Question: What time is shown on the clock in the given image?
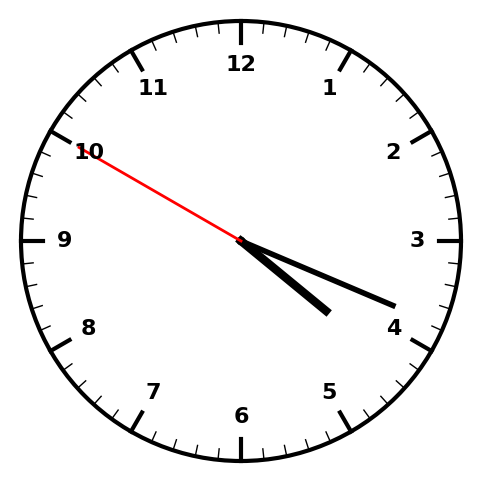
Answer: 04:18:50